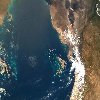
Label: water